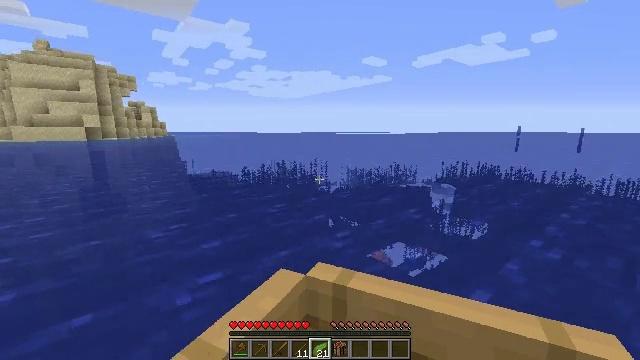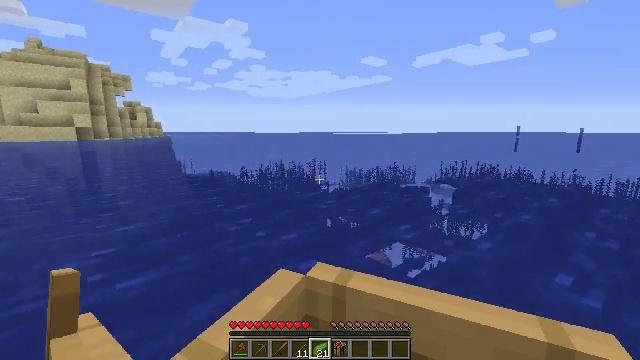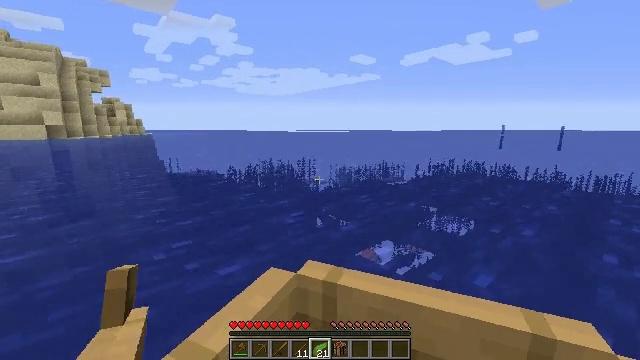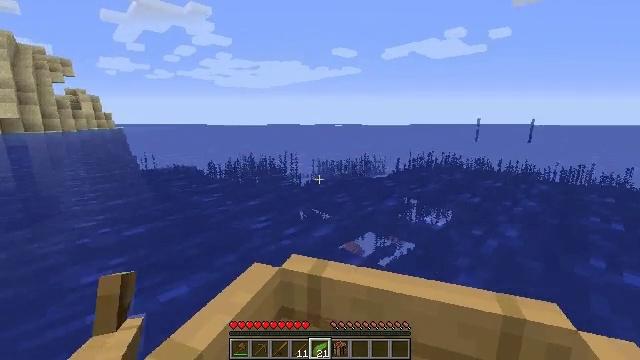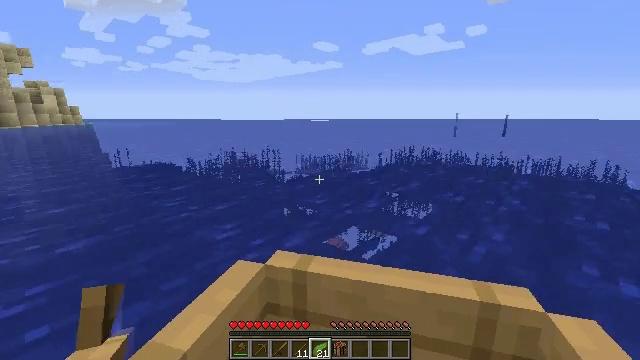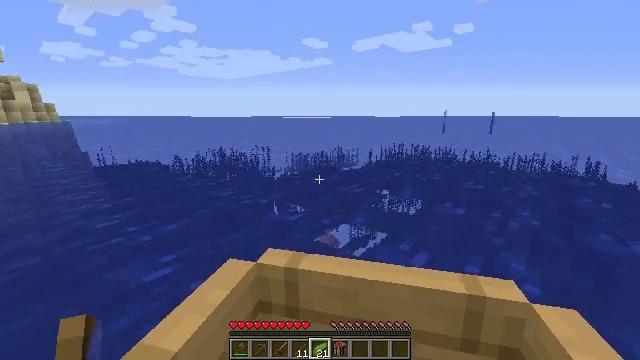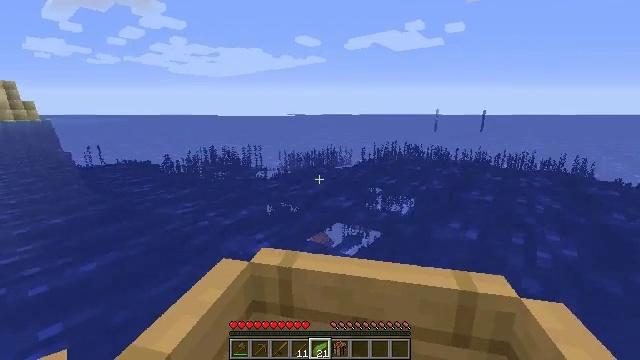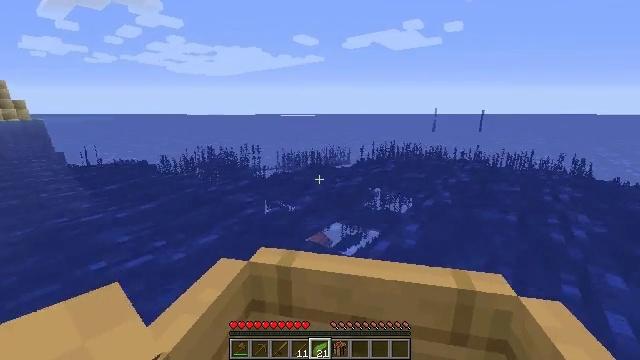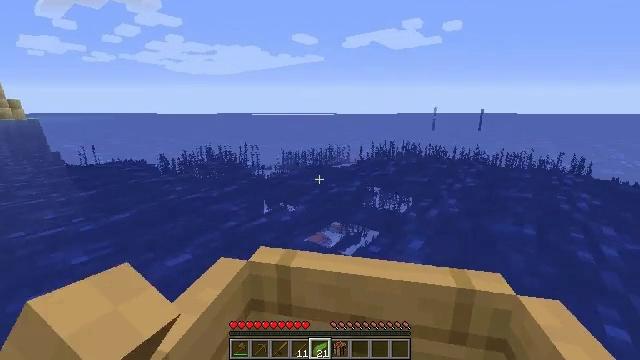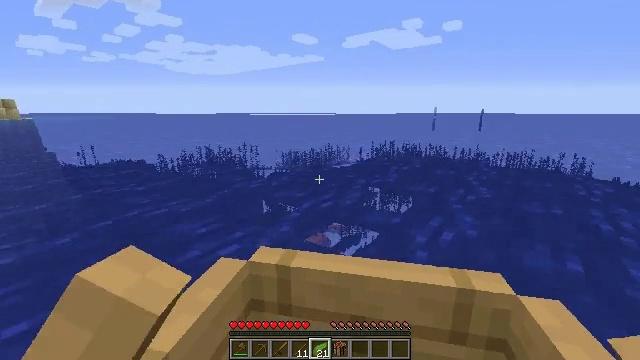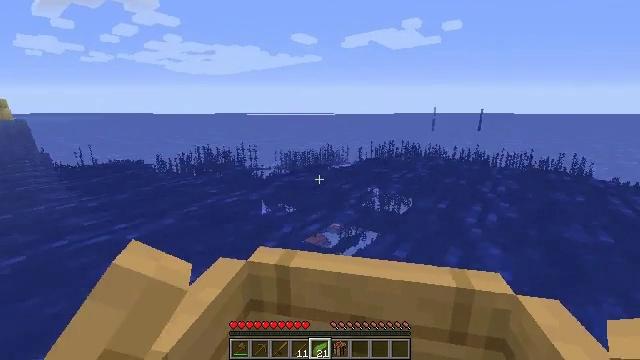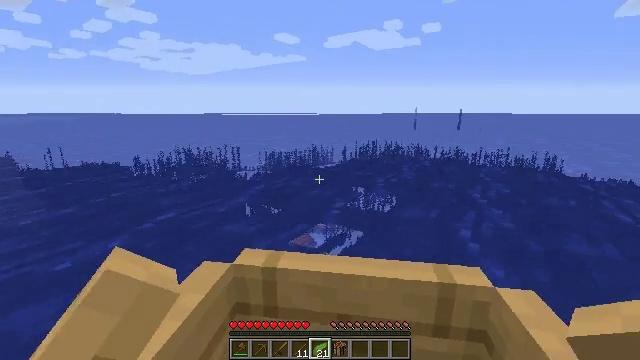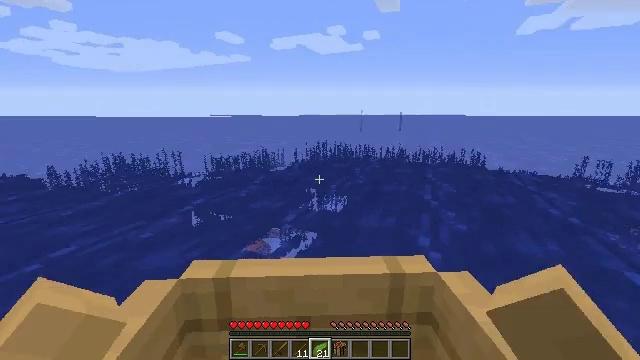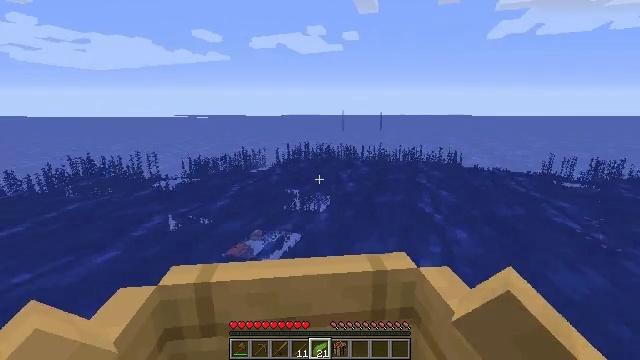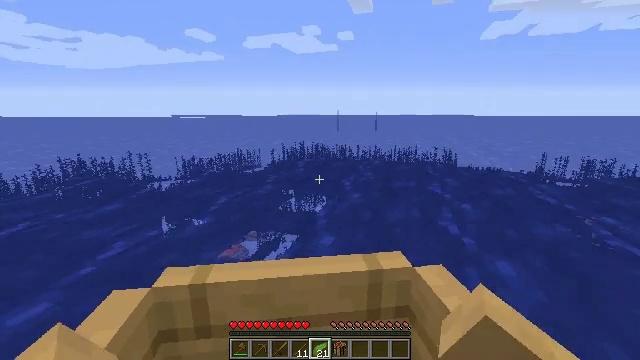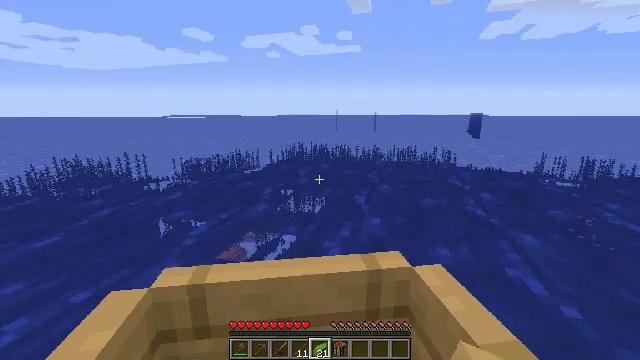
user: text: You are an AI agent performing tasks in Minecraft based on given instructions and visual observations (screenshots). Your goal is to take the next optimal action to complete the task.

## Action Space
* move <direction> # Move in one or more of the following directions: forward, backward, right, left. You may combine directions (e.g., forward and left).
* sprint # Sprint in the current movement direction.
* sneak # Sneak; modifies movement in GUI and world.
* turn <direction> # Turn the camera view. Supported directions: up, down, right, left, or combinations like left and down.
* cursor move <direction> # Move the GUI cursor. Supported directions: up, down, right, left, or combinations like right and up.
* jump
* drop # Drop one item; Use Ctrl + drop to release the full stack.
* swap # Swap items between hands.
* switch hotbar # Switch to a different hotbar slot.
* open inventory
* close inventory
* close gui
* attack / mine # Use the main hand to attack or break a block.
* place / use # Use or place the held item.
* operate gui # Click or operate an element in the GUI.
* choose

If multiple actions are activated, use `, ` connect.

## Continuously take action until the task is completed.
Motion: motion action
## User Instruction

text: Drop kelp from the inventory.
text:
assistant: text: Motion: move forward
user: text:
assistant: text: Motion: move forward, turn right
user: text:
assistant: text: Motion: move forward, turn right and down
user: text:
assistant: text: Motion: move forward, turn right and down
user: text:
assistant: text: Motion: move forward, turn right
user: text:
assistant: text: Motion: move forward, turn right
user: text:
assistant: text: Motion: move forward
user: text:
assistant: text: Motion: move forward
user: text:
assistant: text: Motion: move forward
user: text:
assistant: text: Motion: move forward
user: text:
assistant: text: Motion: move forward, turn right
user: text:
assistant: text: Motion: move forward, turn right
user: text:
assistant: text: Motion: move forward, turn right
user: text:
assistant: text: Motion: move forward, turn right
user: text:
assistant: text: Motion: move forward
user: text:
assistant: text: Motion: move forward and move left
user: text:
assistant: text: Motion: move forward and move left
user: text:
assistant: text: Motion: move forward and move left
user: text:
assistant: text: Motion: move forward and move left
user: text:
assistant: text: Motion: move forward and move left
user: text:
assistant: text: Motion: move forward
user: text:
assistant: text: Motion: move forward
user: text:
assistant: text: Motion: move forward
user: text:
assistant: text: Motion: move forward
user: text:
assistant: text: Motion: move forward
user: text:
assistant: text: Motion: move forward
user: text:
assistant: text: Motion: move forward
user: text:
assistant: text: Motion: move forward
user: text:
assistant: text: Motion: move forward, turn right
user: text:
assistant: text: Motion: move forward, turn right